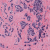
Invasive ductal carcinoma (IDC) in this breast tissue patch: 1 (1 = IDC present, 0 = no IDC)